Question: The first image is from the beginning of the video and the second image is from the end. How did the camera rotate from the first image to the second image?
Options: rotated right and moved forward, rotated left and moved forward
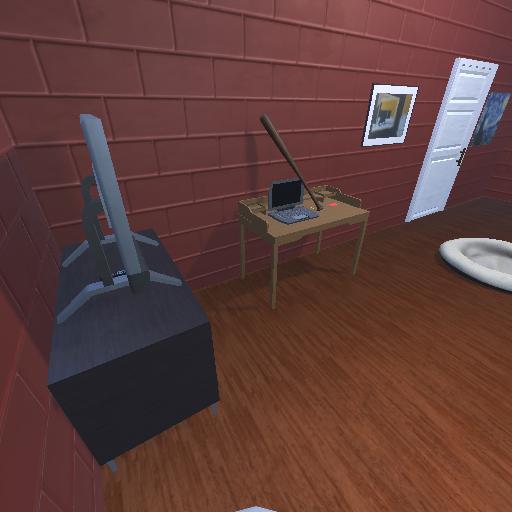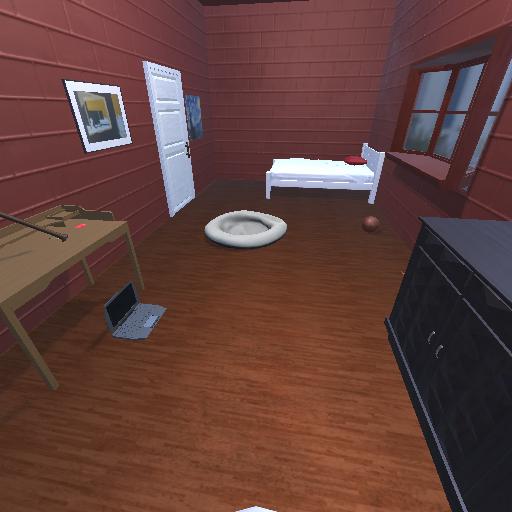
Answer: rotated right and moved forward